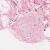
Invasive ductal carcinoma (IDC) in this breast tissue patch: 0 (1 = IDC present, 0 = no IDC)